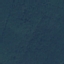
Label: Forest